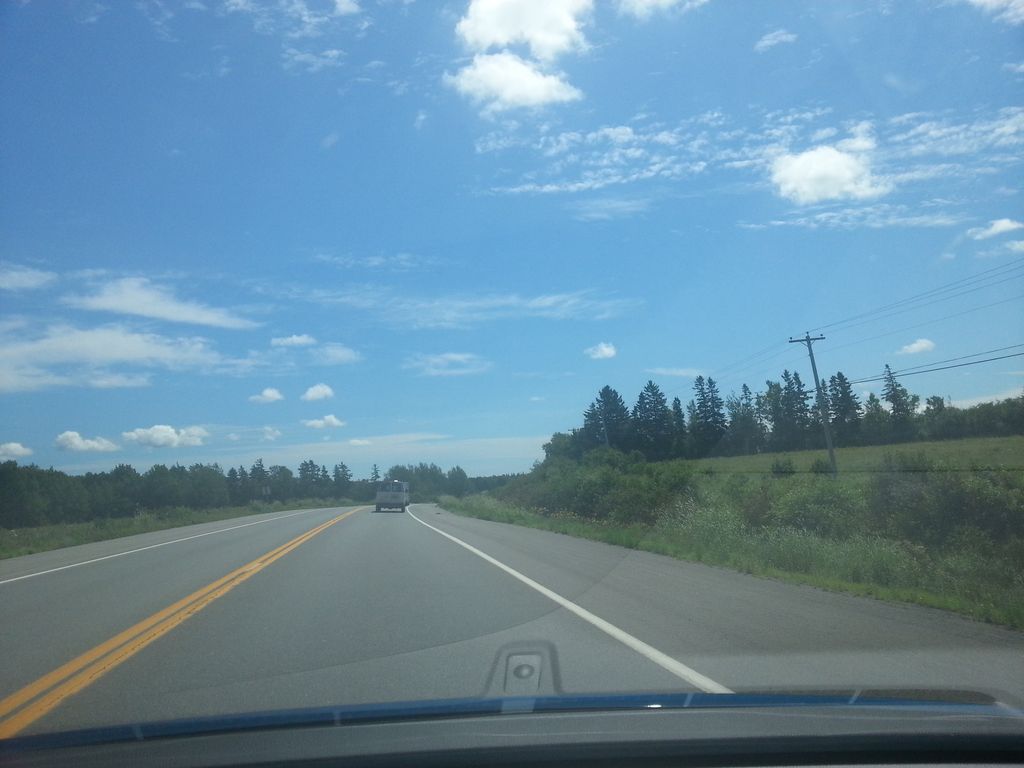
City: charlottetown